Question: This is my first time making custom Wordpress Visual Composer element. So far everything works ok except one thing:
When added to backend editor element doesn't look good (see pic):

User has to enter 3 parameters: Title, Add Image, Link
As seen in picture element shows title image id and weird link.
My question is: How can I customize what is rendered in backend editor?
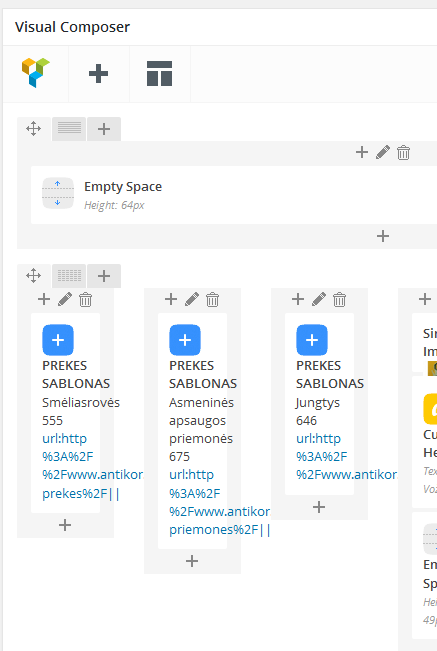
Answer: Found solution:
F'array( "type" => "attach_image", "holder" => "img", <!-- set in what tag to display image "class" => "naujaImg", <!-- set css class "heading" => __("Nuotrauka", 'element'), "param_name"=> "image", "value" => "", "description" => __("Upload Image", 'element') )'